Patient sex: F
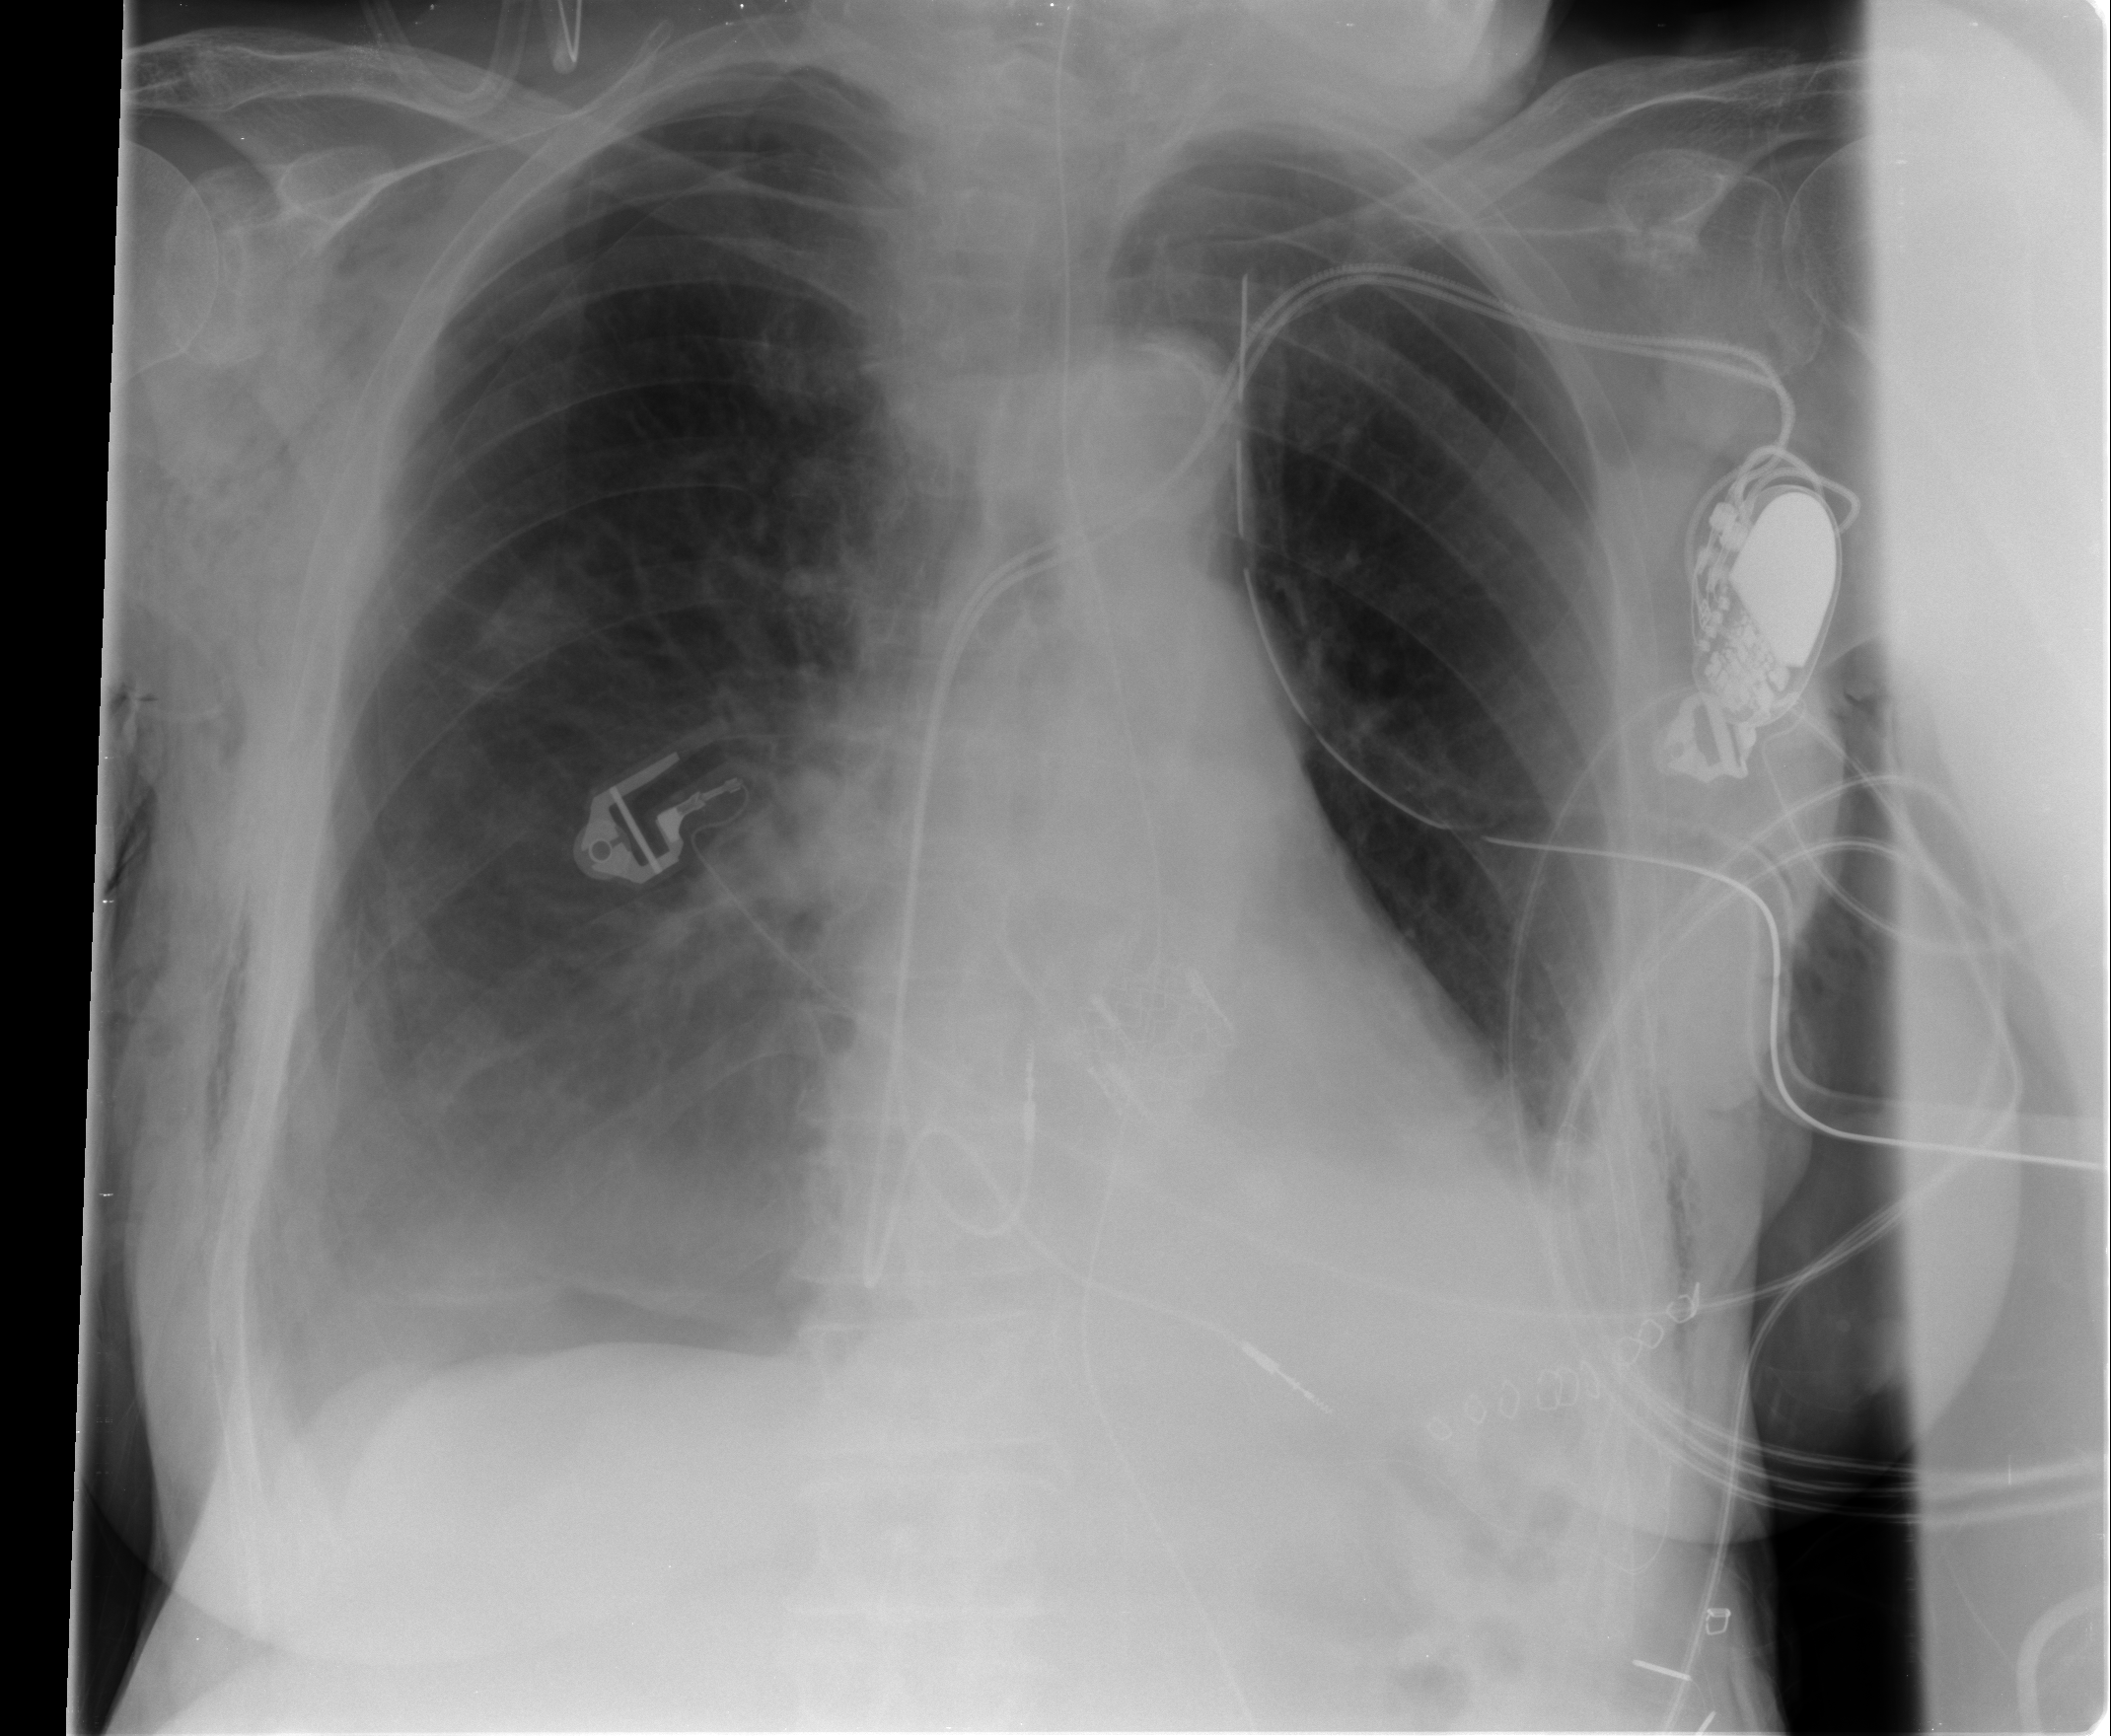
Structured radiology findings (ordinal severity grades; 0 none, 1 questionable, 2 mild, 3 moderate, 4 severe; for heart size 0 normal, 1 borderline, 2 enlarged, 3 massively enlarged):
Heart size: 0
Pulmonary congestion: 0
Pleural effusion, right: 1
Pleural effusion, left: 0
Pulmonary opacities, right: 0
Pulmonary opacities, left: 0
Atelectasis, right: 2
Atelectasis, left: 2